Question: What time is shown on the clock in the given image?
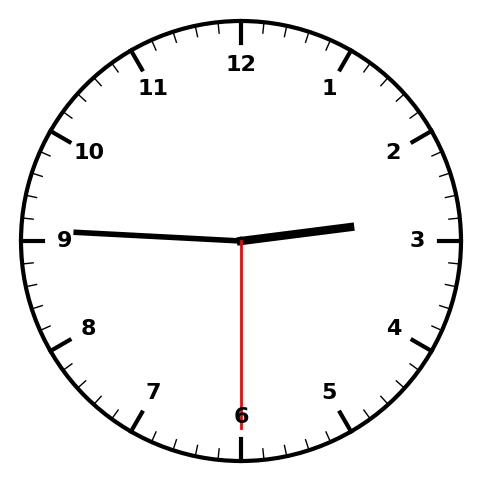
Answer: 02:45:30